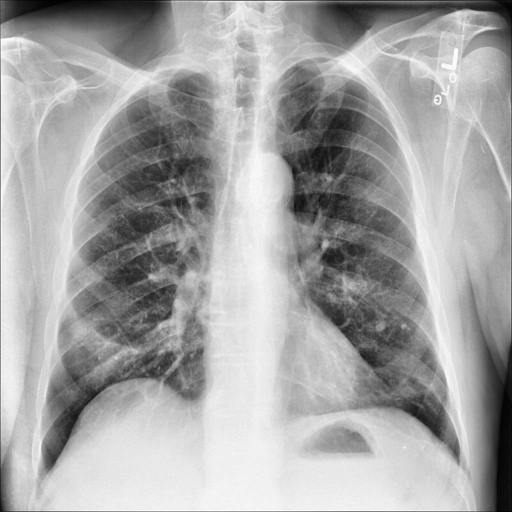
Finding: NORMAL